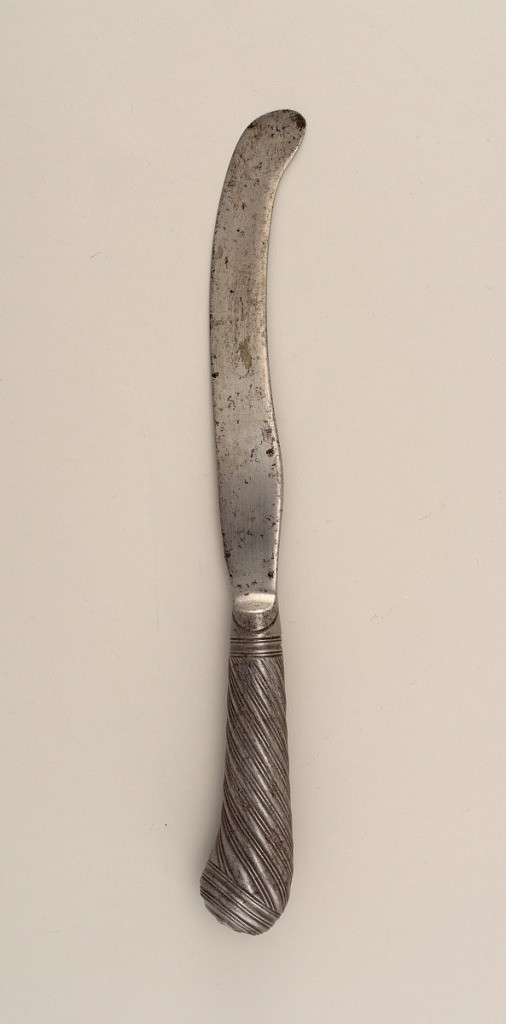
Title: Knife with Spiral Pattern Handle
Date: ca. 1760
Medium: steel
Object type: knife
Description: Saber-shaped blade with curved end. Pistol-butt handle with overall spiral pattern. End decorated with molded concentric rings and central button.